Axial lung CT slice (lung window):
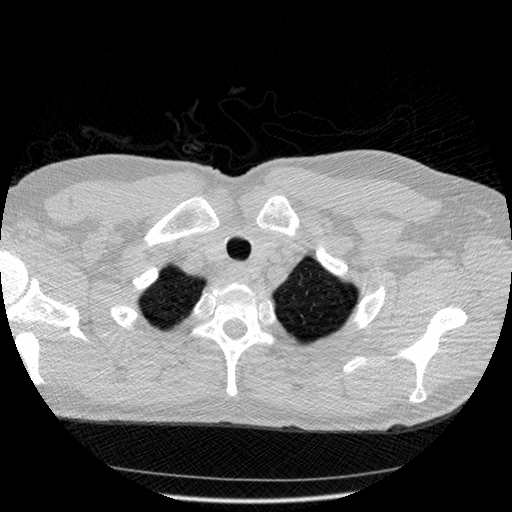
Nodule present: no